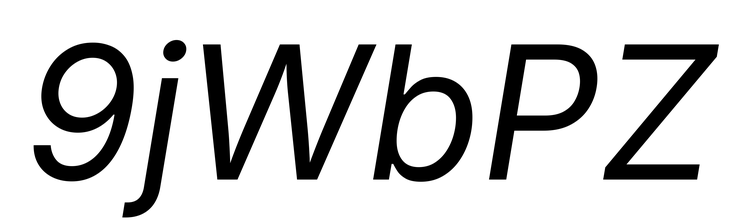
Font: Inter-Italic_Italic